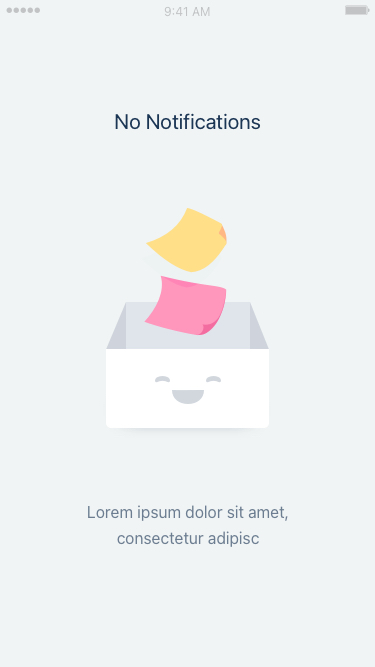
Text in this UI design:
Lorem ipsum dolor sit amet, consectetur adipisc
No Notifications